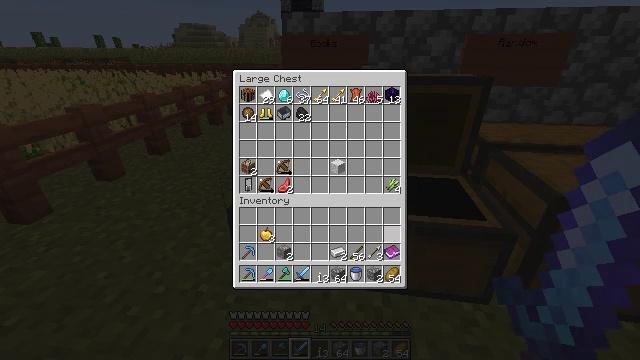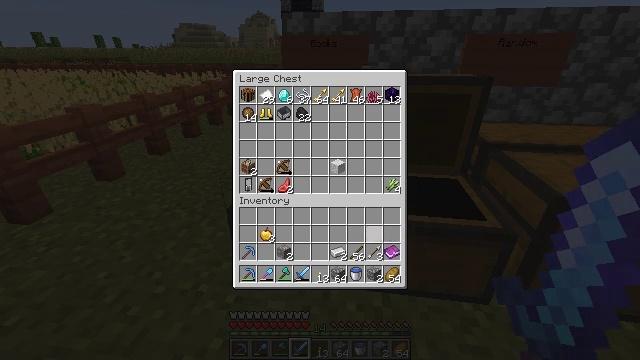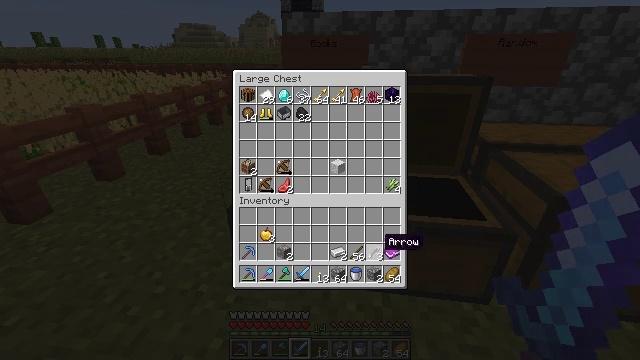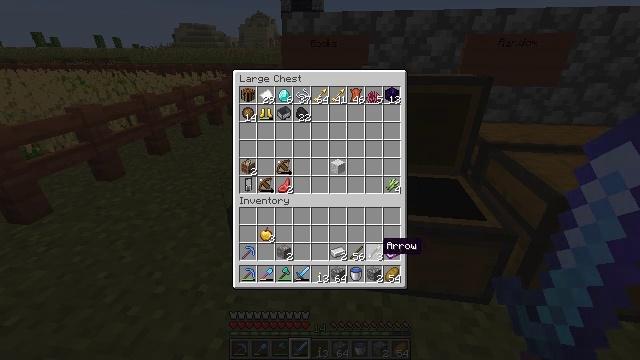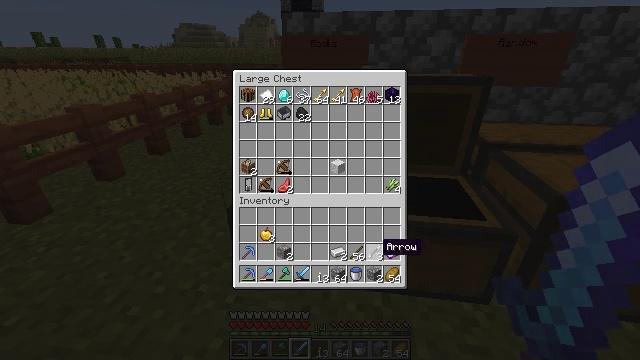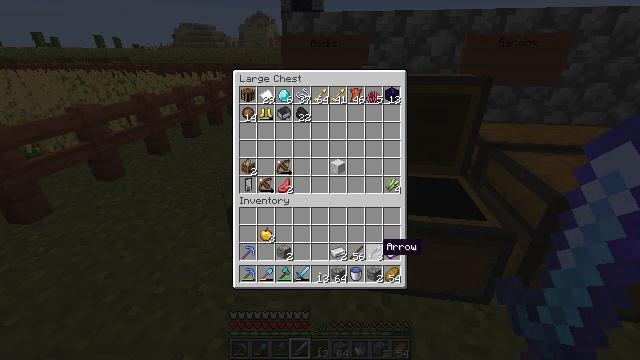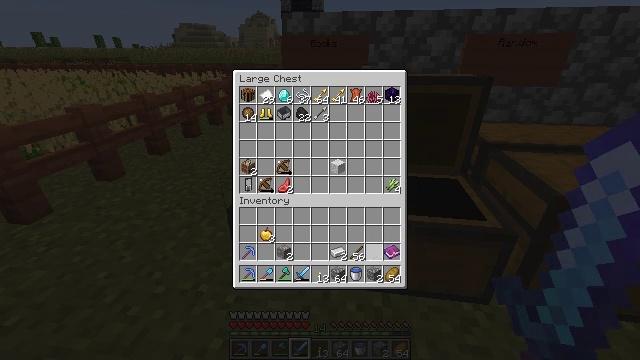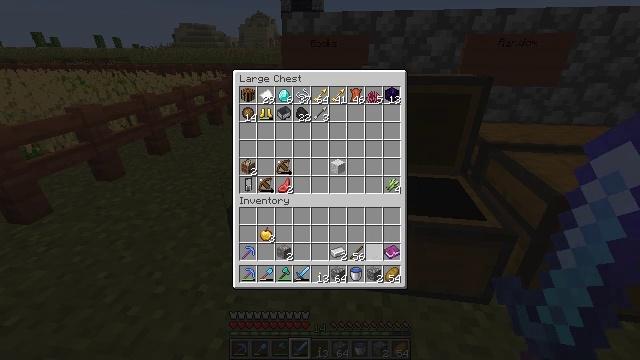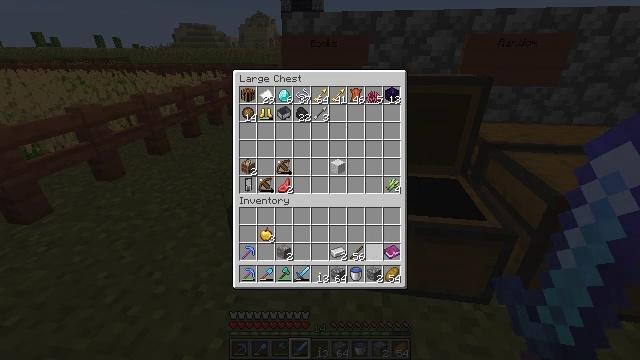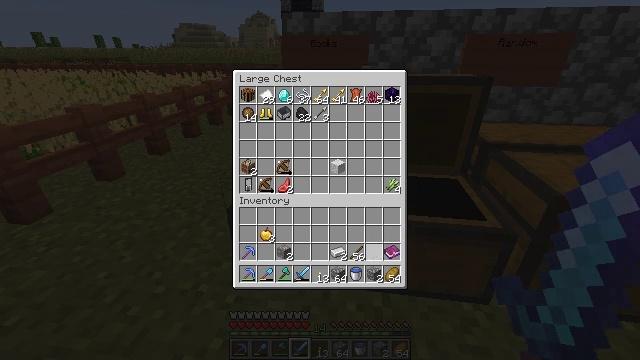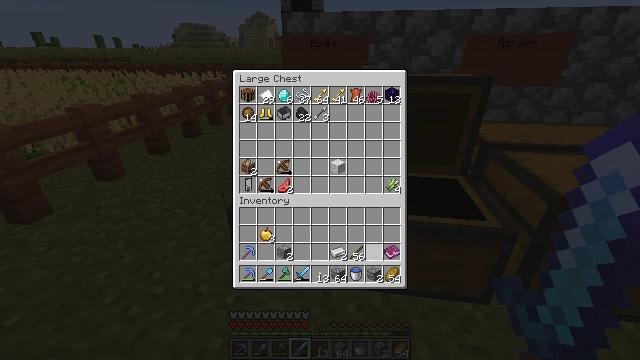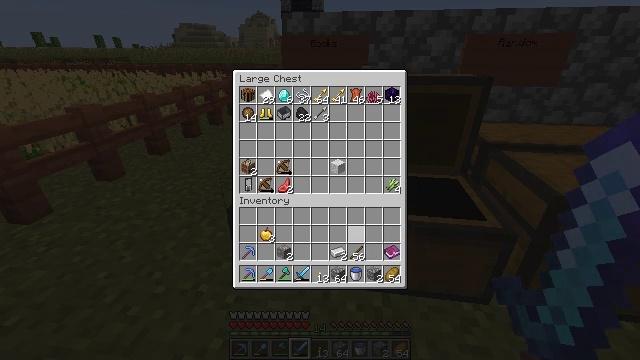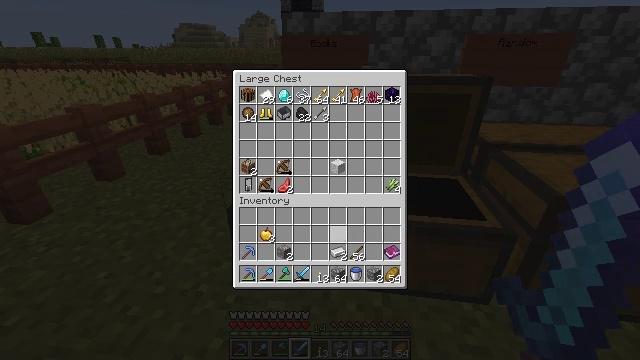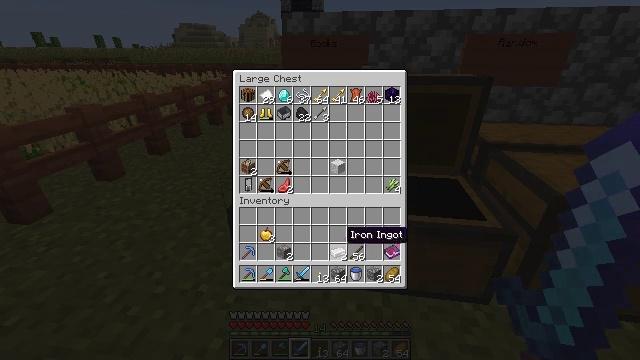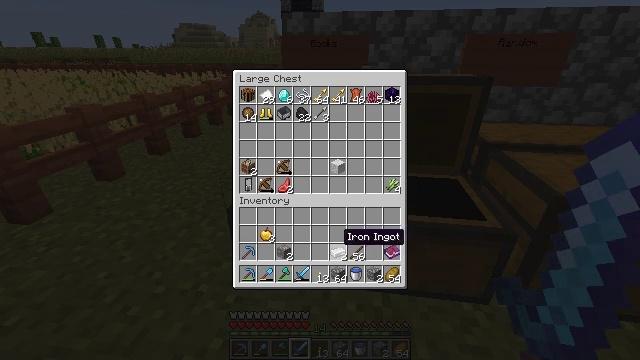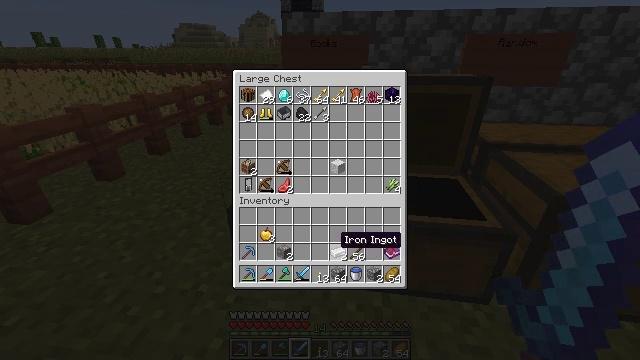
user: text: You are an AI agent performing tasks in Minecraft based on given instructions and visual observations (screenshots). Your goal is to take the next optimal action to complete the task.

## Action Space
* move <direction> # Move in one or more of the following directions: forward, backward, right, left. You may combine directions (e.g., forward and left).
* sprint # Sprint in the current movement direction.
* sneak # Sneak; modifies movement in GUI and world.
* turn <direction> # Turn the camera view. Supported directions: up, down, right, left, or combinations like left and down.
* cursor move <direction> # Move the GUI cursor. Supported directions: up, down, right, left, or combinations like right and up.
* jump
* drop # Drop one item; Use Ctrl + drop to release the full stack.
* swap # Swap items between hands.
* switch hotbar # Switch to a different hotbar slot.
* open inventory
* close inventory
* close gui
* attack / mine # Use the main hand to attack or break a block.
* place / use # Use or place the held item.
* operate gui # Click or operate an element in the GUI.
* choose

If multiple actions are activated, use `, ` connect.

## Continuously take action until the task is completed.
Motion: motion action
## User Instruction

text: Open the crafting menu and craft a brewing stand.
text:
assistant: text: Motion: sneak
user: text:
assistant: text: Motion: sneak, cursor move down
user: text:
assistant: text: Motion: sneak
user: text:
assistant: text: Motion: sneak
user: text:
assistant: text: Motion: sneak
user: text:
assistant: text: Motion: sneak, operate gui
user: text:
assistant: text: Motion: sneak, operate gui
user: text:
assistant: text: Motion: sneak, operate gui
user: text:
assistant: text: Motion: sneak
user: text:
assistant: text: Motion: sneak, cursor move left
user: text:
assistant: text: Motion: sneak, cursor move left
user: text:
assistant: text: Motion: sneak, cursor move left
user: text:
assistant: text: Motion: sneak
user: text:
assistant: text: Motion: sneak
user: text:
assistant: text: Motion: sneak
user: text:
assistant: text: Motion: sneak
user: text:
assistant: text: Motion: sneak
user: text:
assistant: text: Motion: sneak
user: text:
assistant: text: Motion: sneak, operate gui
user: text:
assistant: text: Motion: sneak, operate gui
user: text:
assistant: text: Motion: sneak, operate gui
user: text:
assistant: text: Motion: sneak, cursor move right
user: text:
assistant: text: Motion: sneak, cursor move right
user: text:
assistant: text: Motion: sneak, cursor move right
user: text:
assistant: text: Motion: sneak
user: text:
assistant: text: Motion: sneak
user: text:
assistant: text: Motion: sneak
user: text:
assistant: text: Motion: sneak
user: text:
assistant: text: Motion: sneak
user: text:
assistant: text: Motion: sneak